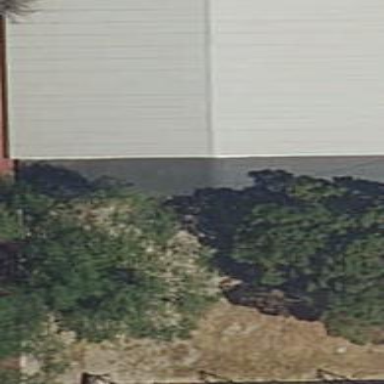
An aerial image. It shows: School building.